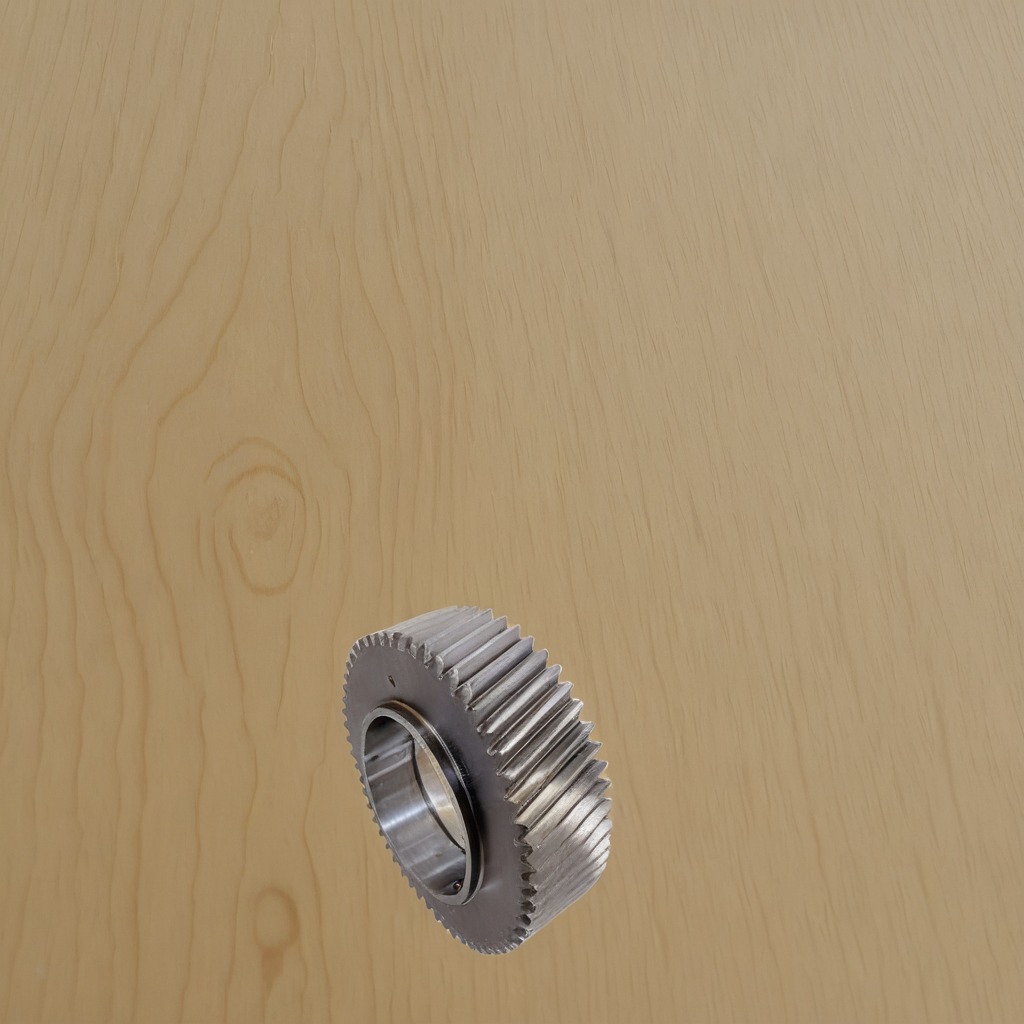
A steel gear with teeth is lying on a plywood surface in a paint workshop lit by afternoon window light.